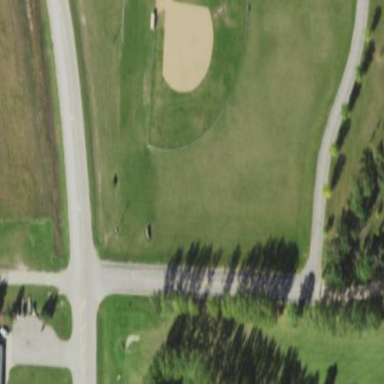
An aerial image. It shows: Baseball pitch for leisure and sports activities.